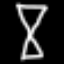
Label: hourglass